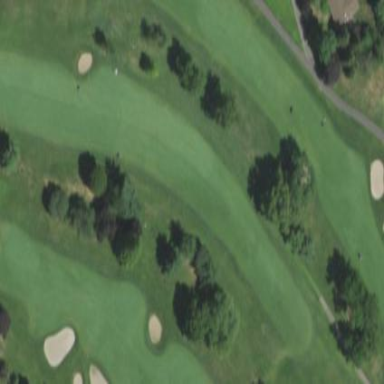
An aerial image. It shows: Golf fairway surrounded by grass.